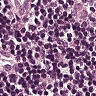
Metastatic tissue present: yes